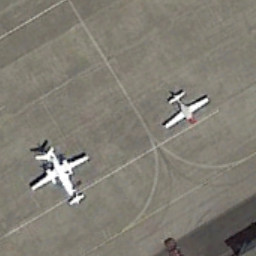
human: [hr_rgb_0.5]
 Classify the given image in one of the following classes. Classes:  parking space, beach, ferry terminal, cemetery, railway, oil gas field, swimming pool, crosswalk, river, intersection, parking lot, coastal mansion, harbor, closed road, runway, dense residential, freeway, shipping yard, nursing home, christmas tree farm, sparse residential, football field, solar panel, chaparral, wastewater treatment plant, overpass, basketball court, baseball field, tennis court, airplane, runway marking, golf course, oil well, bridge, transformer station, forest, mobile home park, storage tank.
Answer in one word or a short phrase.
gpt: airplane